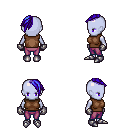
a pixel art fantasy rpg character, female body template, dark elf, purple skin, brown sleeveless shirt, magenta pants, blue long mohawk hairstyle, metal gloves, metal boots, four views (front, back, left, right), 2x2 character sprite sheet, small pixel art, hard edges, no anti-aliasing